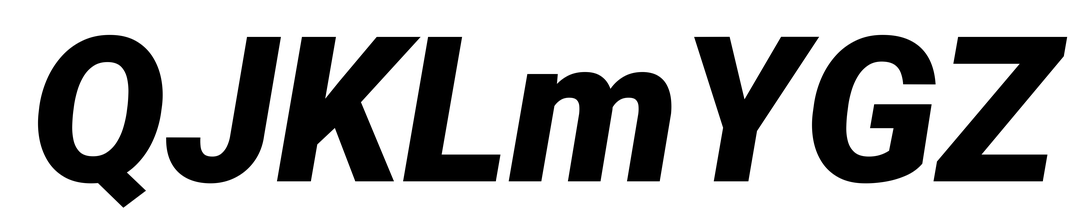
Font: Roboto-Italic_Black_Italic